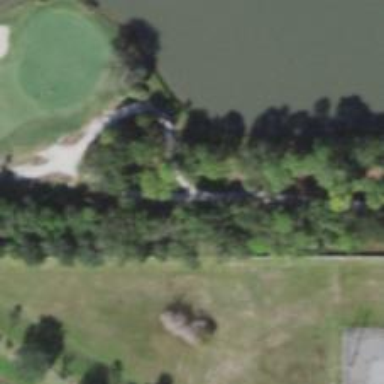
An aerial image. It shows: Path for golf carts.